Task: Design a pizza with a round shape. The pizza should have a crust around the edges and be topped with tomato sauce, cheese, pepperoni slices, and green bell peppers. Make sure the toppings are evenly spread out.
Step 528:
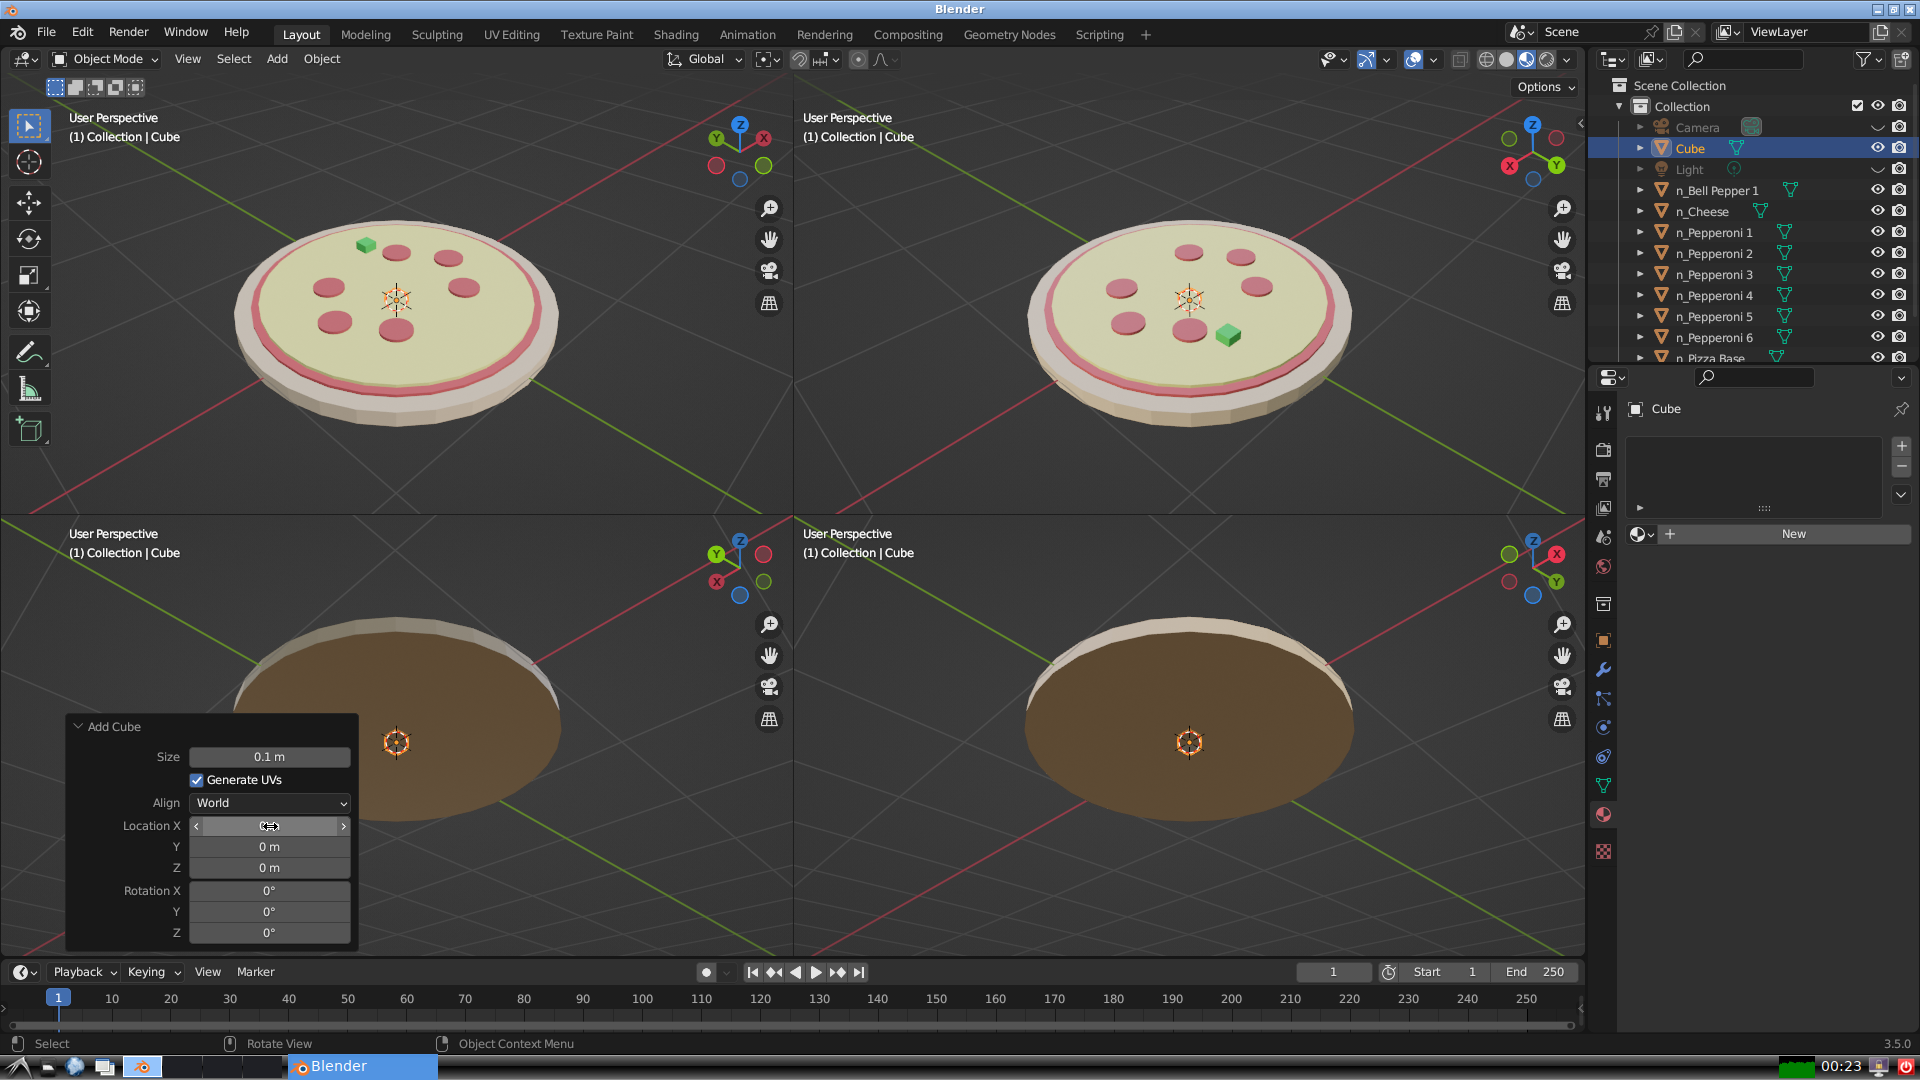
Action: click: no